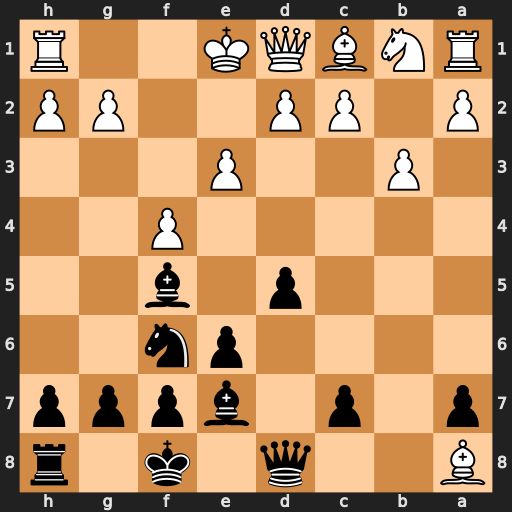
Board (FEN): B2q1k1r/p1p1bppp/4pn2/3p1b2/5P2/1P2P3/P1PP2PP/RNBQK2R
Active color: b
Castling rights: KQ
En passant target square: -
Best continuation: Bg4 Qxg4 Nxg4